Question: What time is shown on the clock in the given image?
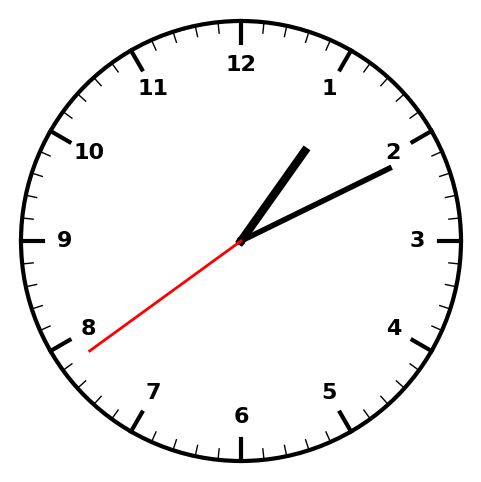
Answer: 01:10:39